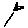
Label: star